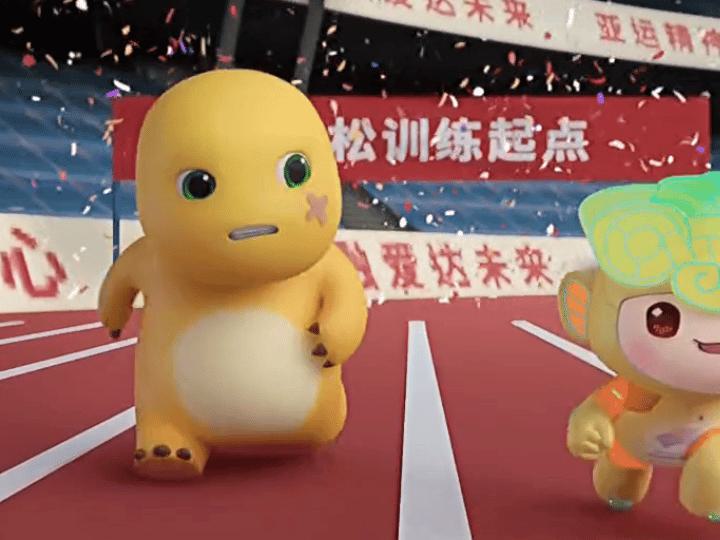
Label: nailong